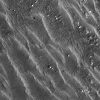
Atmospheric dust classification: not_dusty